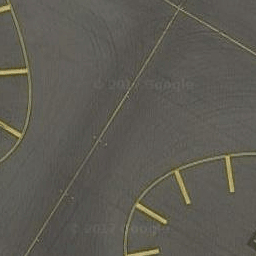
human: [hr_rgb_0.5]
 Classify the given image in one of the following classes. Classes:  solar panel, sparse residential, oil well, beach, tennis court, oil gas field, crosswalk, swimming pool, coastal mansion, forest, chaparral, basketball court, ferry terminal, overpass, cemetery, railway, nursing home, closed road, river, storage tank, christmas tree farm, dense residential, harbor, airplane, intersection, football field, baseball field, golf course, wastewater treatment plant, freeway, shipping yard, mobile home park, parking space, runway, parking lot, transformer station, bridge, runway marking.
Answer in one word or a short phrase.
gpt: runway marking